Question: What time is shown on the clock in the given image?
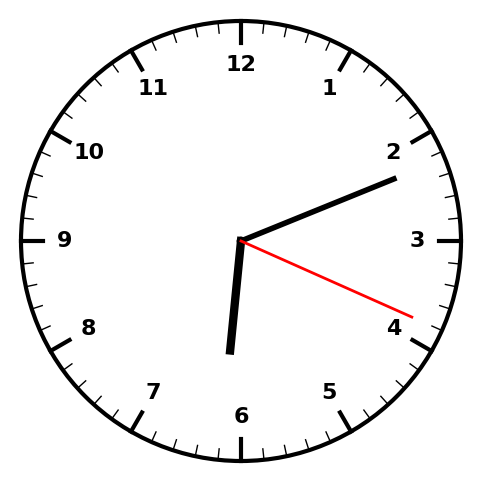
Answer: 06:11:19